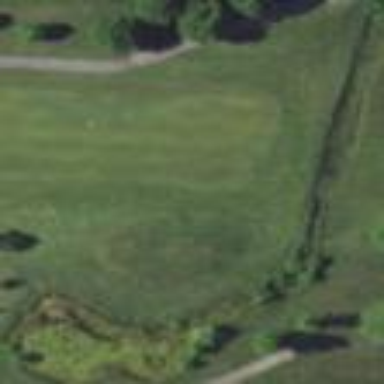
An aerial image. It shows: Water hazard in golf course. The hazard is natural water feature.